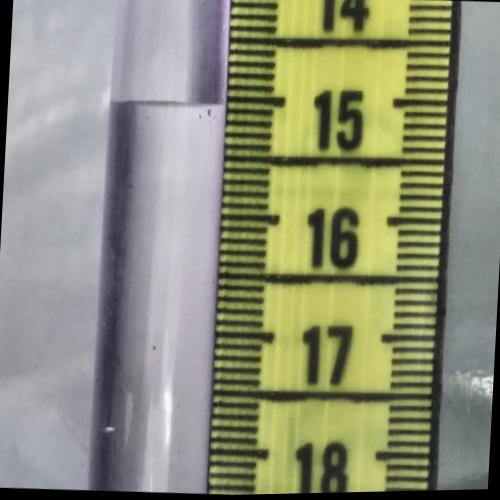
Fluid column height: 15.1 cm